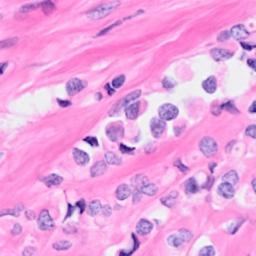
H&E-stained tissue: Breast